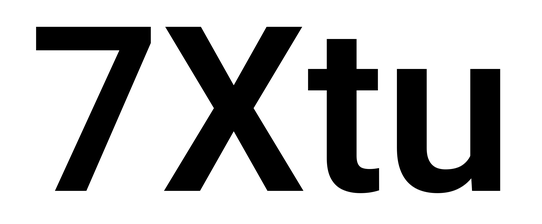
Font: Roboto_SemiBold